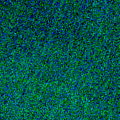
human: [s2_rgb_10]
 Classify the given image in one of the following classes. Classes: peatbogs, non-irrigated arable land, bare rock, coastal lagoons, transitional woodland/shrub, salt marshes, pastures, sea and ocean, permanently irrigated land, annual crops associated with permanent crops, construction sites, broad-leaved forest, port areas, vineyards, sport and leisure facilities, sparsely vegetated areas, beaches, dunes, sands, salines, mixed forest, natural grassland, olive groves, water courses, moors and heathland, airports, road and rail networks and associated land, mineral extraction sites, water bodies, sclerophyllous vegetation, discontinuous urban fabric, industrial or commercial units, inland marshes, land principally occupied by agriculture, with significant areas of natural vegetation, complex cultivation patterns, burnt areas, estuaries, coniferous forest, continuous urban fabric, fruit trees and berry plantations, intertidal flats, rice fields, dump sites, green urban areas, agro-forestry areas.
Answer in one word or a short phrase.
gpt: sea and ocean